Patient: sex M, age 45
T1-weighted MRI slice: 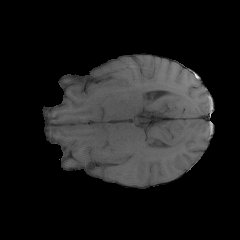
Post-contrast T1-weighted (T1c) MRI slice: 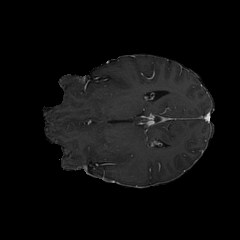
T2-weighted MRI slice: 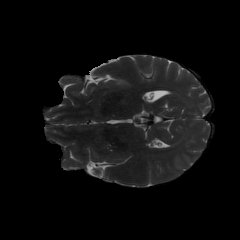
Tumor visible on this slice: no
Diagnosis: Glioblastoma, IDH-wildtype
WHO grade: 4